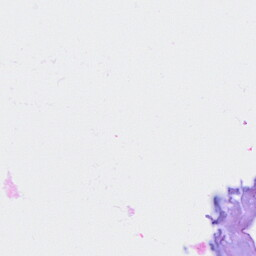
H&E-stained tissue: Breast